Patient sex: M
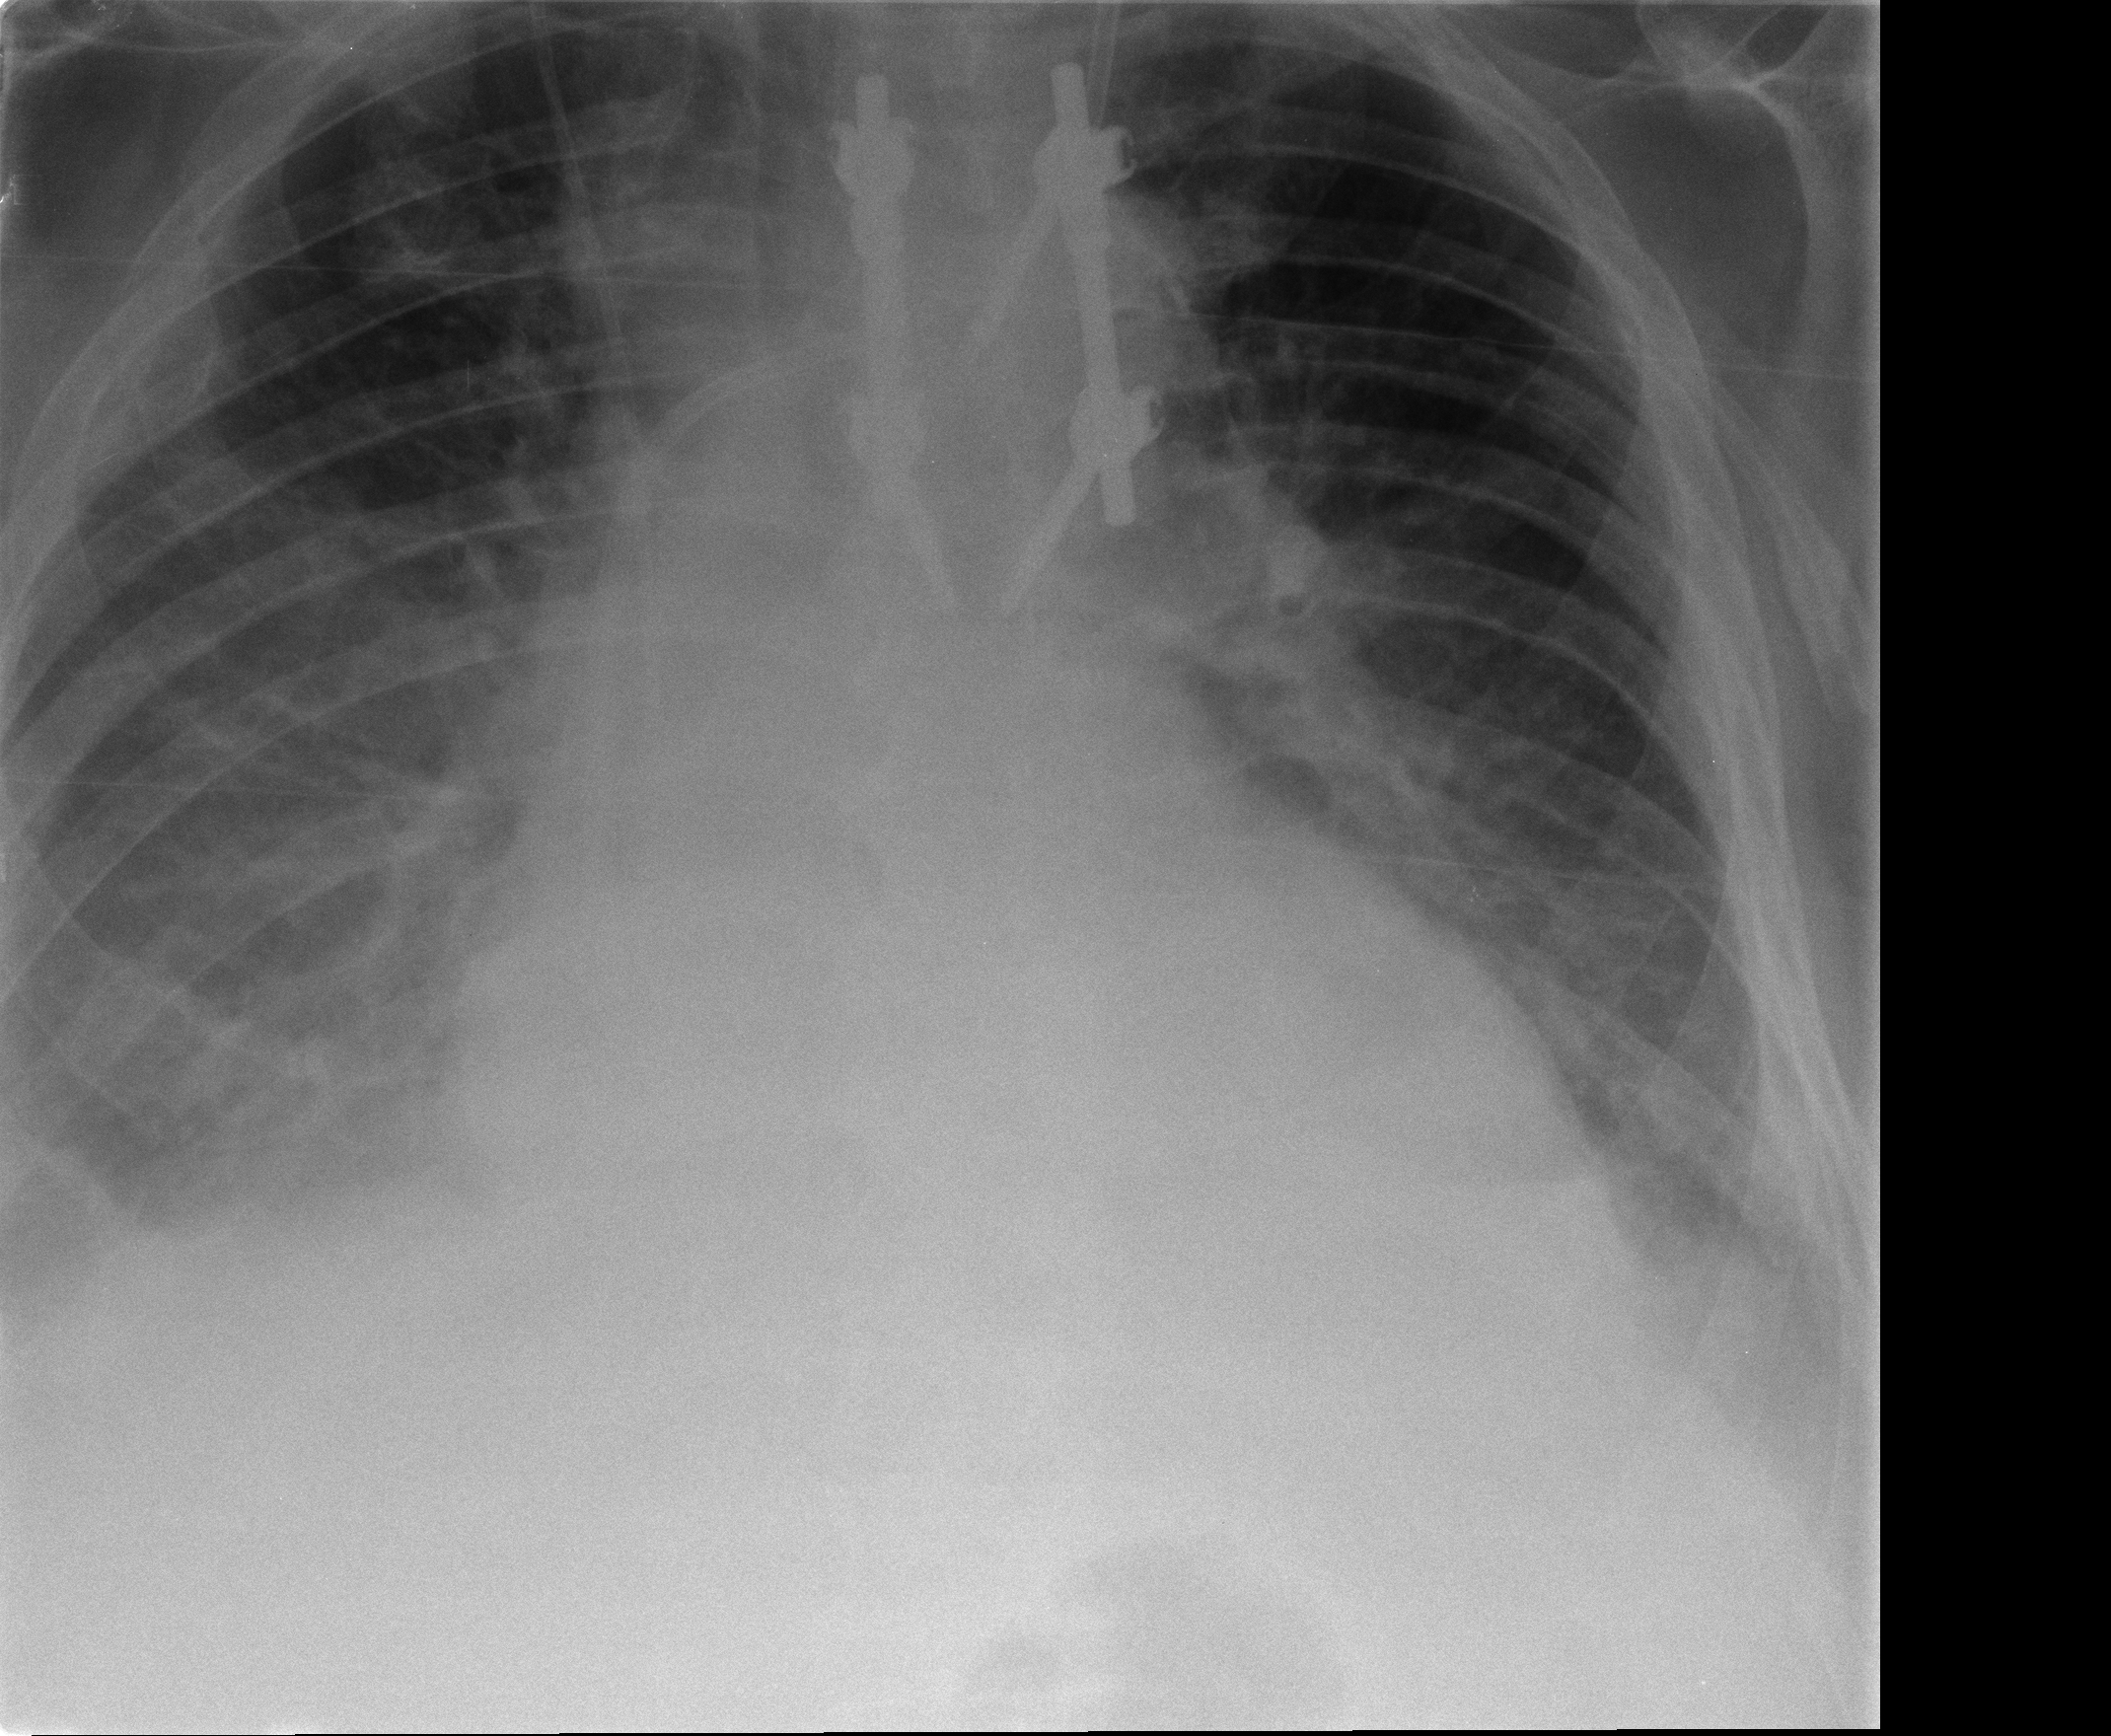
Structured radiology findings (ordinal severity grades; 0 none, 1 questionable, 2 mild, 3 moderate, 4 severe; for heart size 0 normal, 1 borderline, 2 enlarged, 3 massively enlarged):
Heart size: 2
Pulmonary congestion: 2
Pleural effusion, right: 3
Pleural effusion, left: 2
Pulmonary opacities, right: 2
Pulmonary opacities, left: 2
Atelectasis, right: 2
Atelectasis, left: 2